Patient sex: M
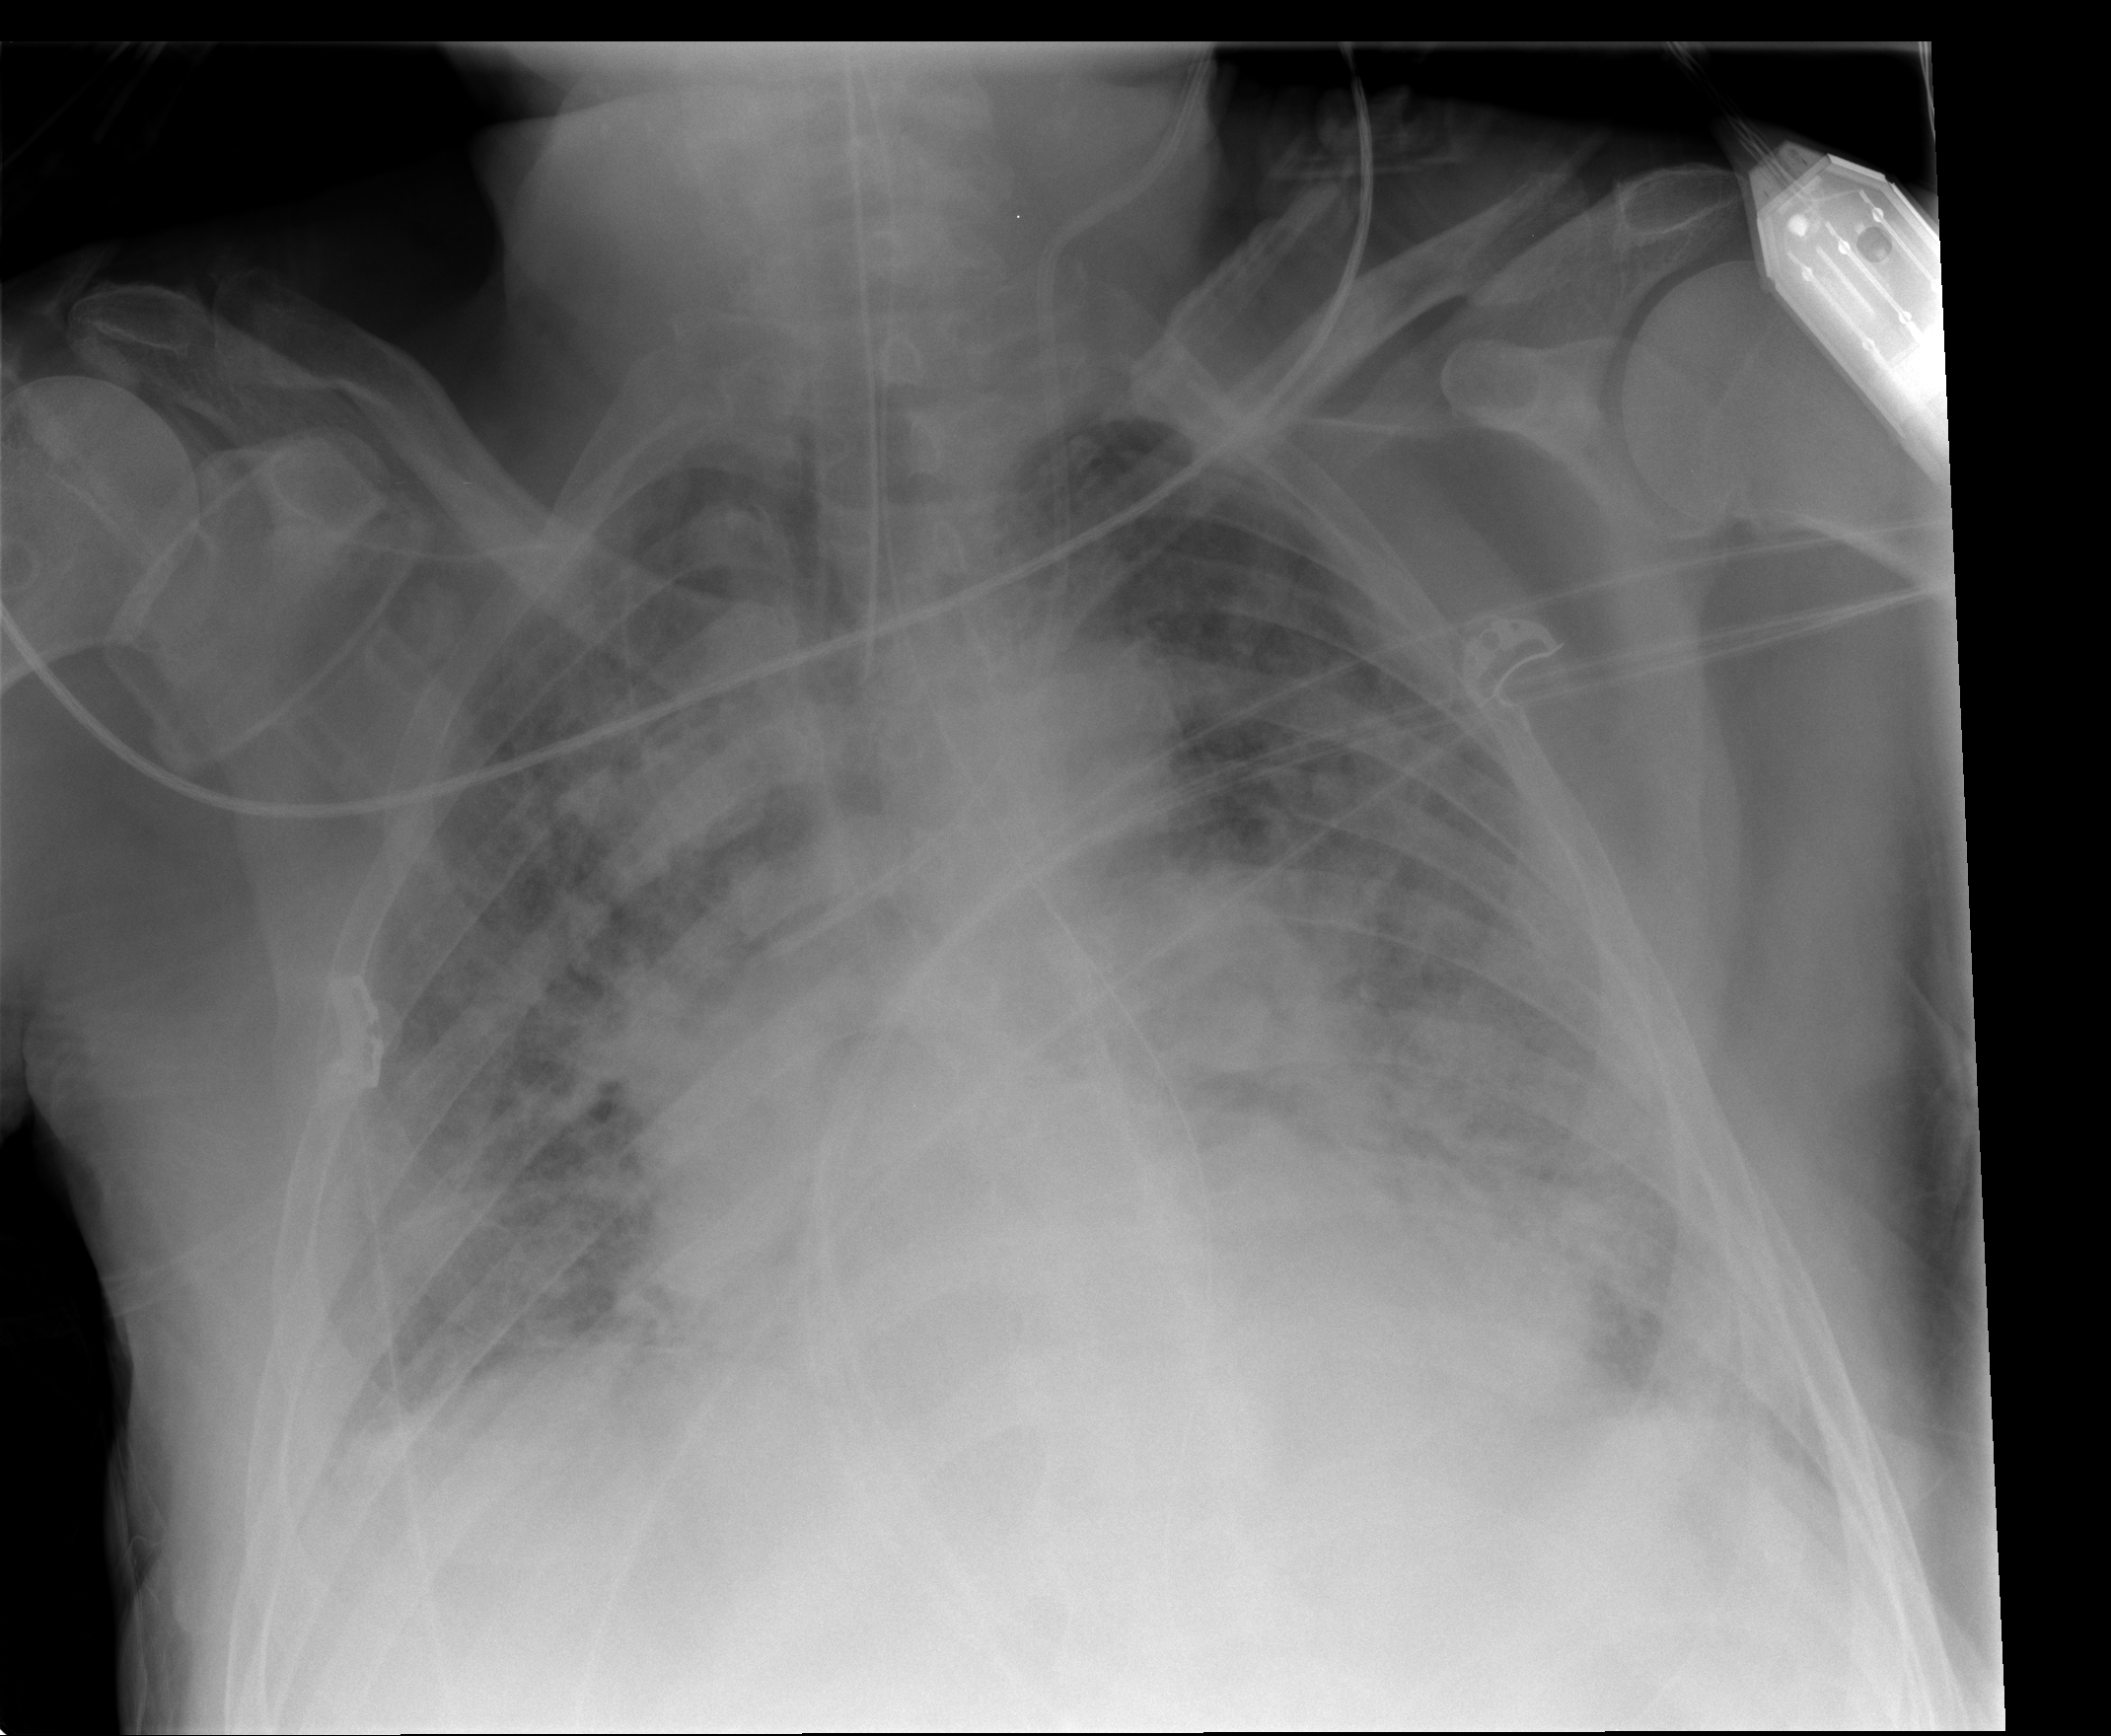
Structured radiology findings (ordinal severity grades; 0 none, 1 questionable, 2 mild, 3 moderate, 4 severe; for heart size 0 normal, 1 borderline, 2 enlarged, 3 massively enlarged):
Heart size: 2
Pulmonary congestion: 3
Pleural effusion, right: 2
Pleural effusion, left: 2
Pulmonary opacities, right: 3
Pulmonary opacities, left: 3
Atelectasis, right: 3
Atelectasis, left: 3